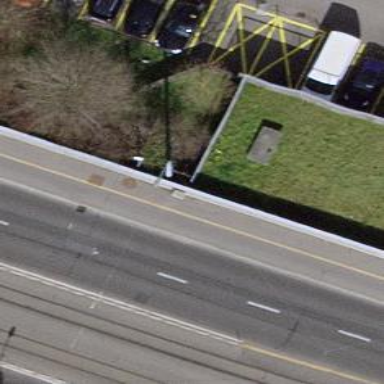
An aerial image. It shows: Surveillance system is in place.